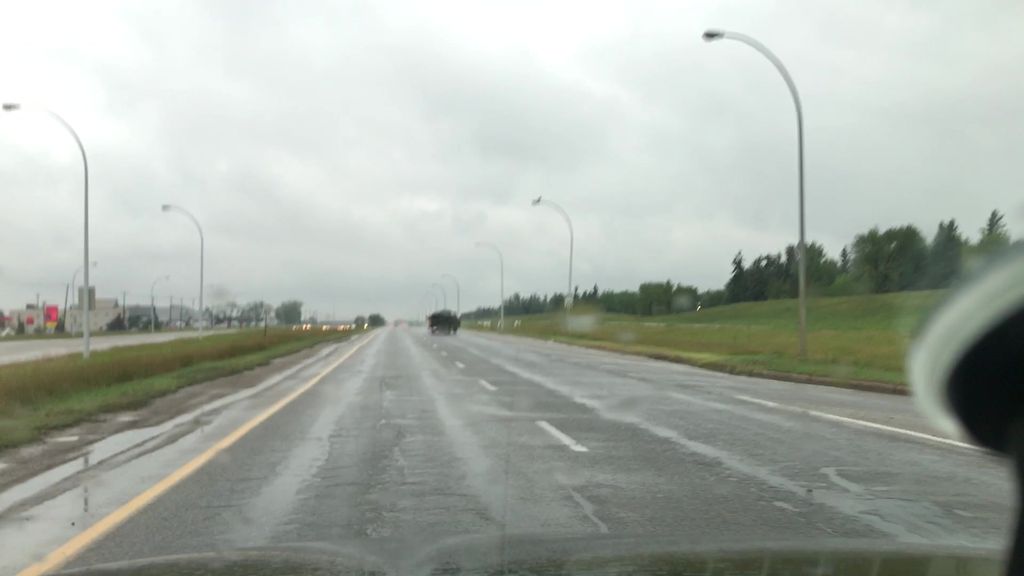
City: edmonton